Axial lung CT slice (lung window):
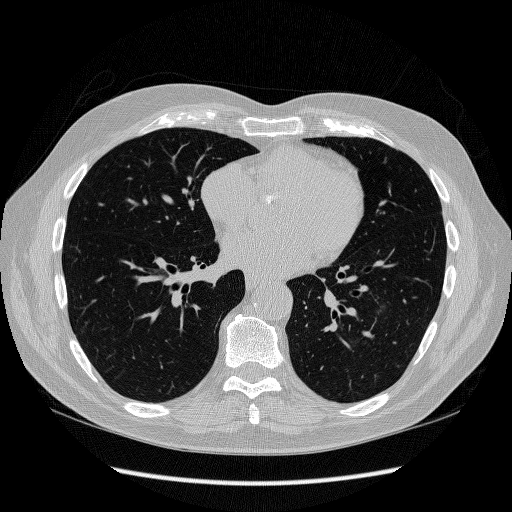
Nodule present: no